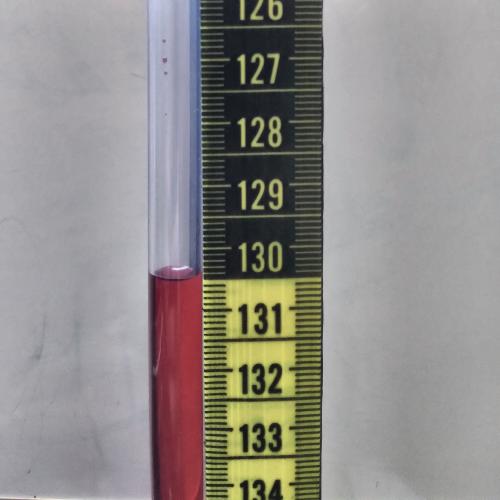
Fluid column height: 130.5 cm